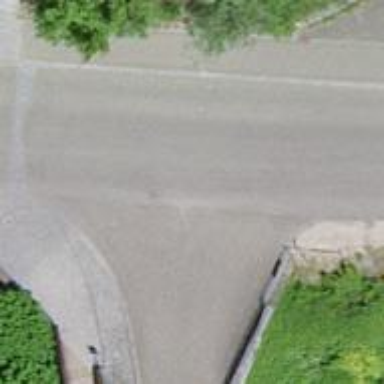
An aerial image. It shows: Residential road with opposite cycleway.